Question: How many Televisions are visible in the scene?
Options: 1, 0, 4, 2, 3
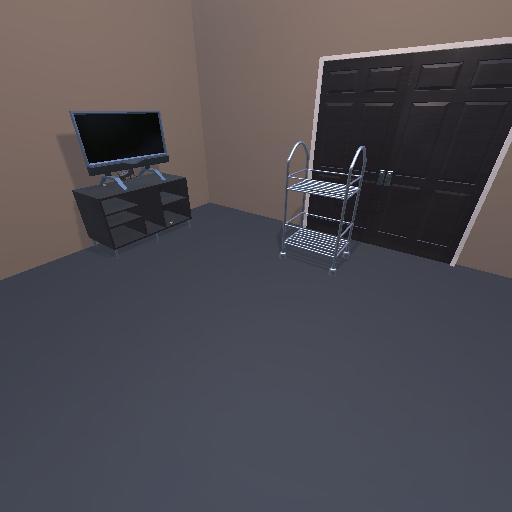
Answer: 1